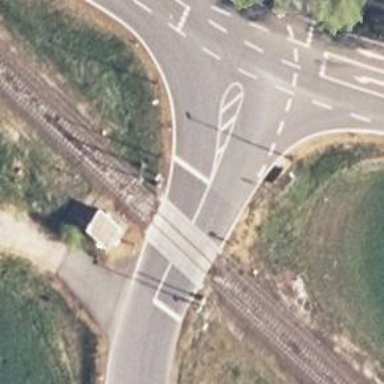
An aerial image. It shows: Railway level crossing.